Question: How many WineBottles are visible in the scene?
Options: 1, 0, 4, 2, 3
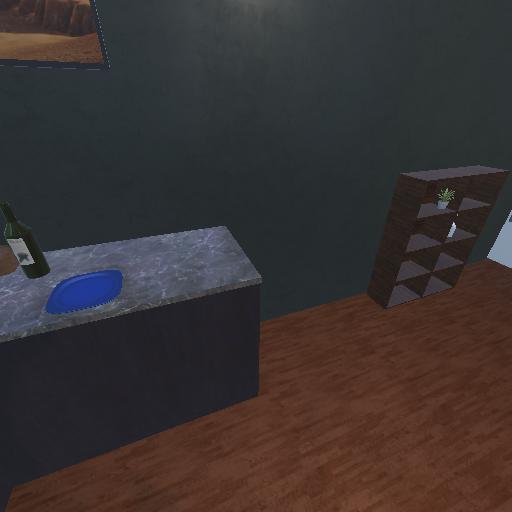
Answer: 1